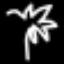
Label: palm tree